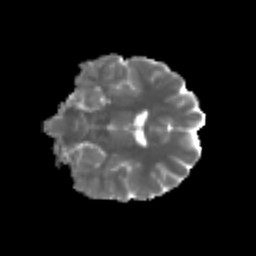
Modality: MD
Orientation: coronal
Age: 47
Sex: male
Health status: healthy
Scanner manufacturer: siemens
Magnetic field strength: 3 T
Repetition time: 3.6 s
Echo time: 0.092 s